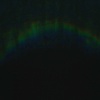
Label: space